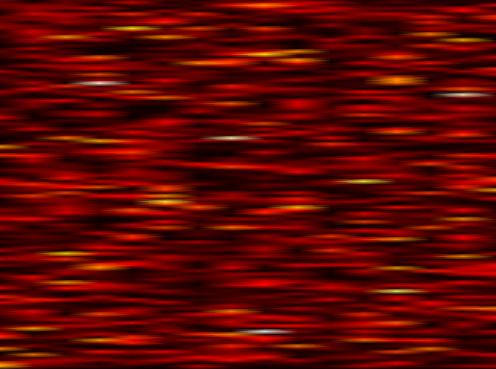
Label: UFMC